高一 · 计数
甲、乙两班在我校举行的“不忘初心, 牢记使命”合唱比赛中, 7 位评委的评分情况如茎叶图所示, 其中甲班成绩的中位数是 81 , 乙班成绩的平均数是 86 , 若正实数 $a, b$ 满足: $x, a b, y$ 成等比数列, 则 $a+b$ 的最小值为 ( )

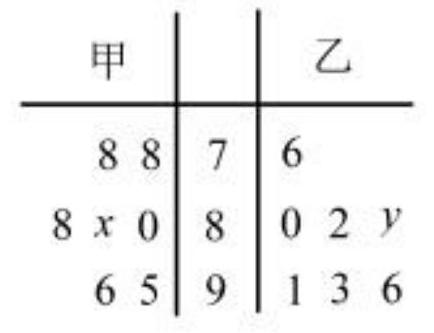
A. 4 B. 8
C. $2 \sqrt{2}$
D. $4 \sqrt{2}$
答案: A
解析: 甲班成绩的中位数是 81 , 故 $x=1$, 乙班成绩的平均数是 86 ,

则 $\frac{76+80+82+(80+y)+91+93+96}{7}=86$, 解得 $y=4$ ，

又 $x, a b, y$ 成等比数列, 故 $a b=x y=4$, 所以, $a+b \geq 2 \sqrt{a b}=4$,

当且仅当 $a=2, b=2$ 时, 等号成立,

故选 A.